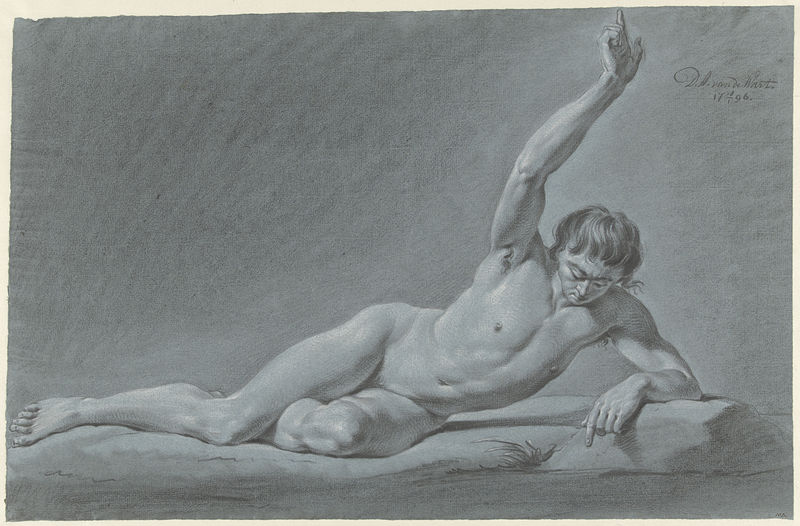
Titel: Liggend mannelijk naakt met geheven arm
Künstler: Derk Anthony van de Wart
Standort: Amsterdam
Institution: Rijksmuseum
Schlagwörter: hands, men, face, hair, nose, looking, hand, man, nude, stone, grass, drawing, sketch, french, pencil, eye, legs, finger, fingers, brush, lips, crayon, lay, leg, down, conte, laying, nipple, up, idea, naket, 1796, niipels